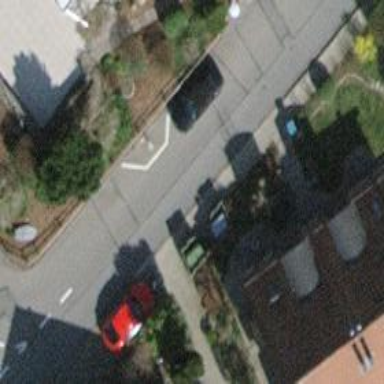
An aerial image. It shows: Kerb serving as barrier.